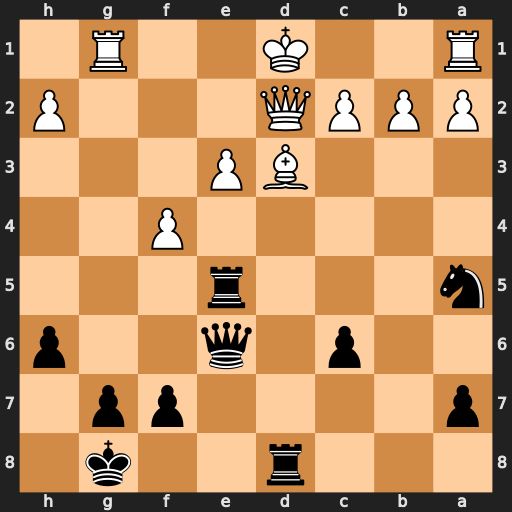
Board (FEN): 3r2k1/p4pp1/2p1q2p/n3r3/5P2/3BP3/PPPQ3P/R2K2R1
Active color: b
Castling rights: -
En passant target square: -
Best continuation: Nc4 Qc3 Qh3 fxe5 Qf3+ Ke1 Qxe3+